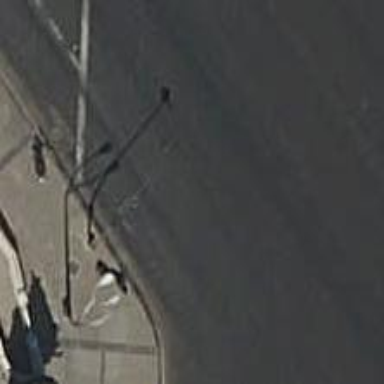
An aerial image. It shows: Road with traffic signals.